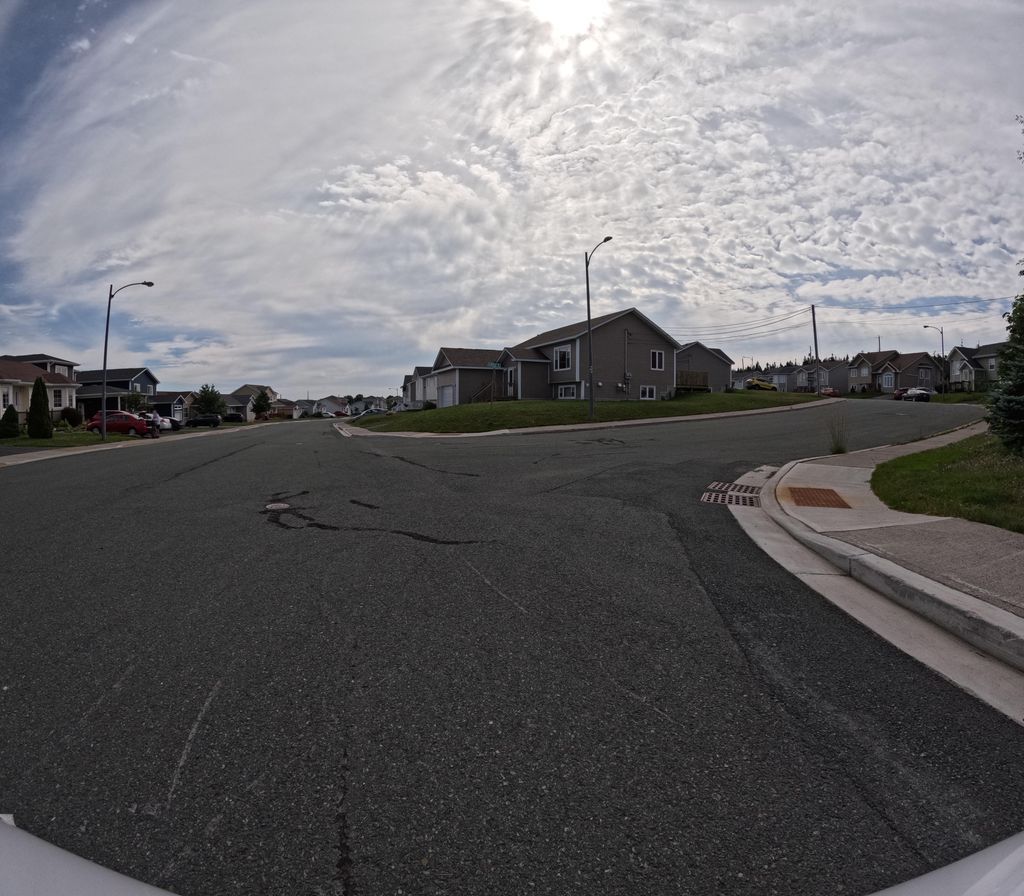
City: st_johns